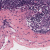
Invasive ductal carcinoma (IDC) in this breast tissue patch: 0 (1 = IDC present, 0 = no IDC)